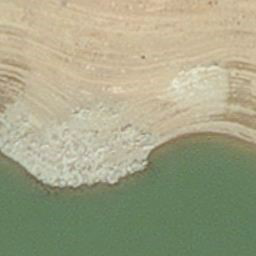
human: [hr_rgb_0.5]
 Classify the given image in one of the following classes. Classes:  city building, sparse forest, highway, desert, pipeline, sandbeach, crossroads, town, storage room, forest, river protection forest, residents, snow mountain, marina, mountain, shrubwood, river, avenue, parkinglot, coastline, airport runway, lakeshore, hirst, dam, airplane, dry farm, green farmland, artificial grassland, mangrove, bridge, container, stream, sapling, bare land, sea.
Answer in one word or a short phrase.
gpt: hirst